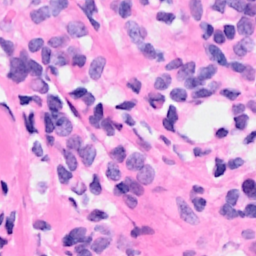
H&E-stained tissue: Breast